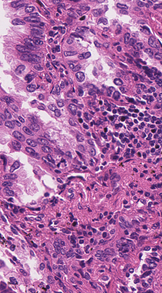
Tumor epithelial tissue: yes
Tumor-associated stroma tissue: yes
Normal tissue: no